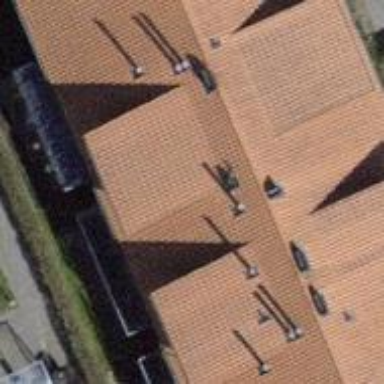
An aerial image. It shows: Building with tiled roof.